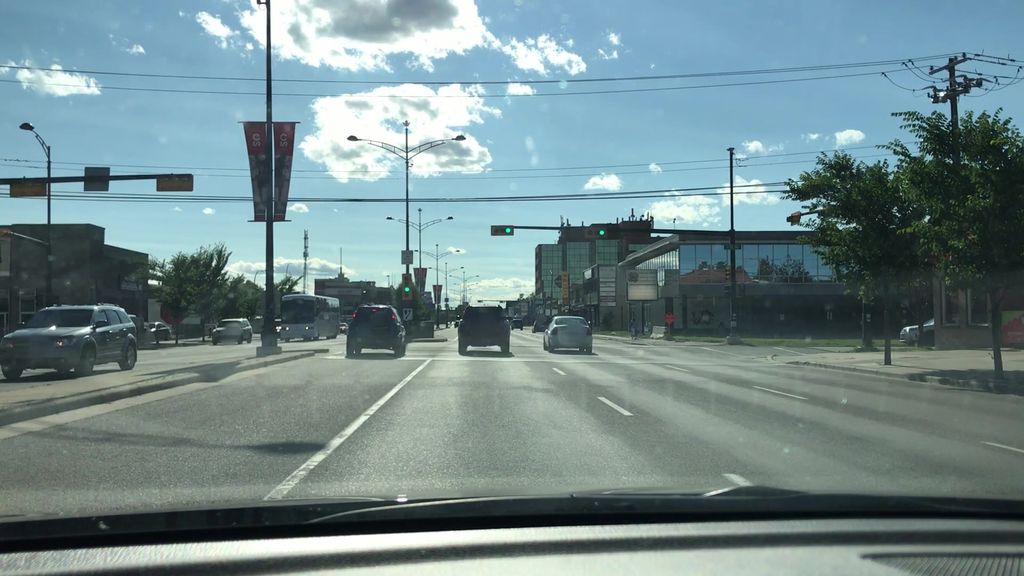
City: calgary